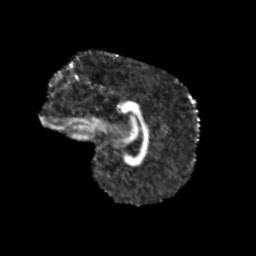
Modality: FA
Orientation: sagittal
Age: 9
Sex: male
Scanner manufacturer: siemens
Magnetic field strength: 3 T
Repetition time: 3.8 s
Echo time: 0.07 s